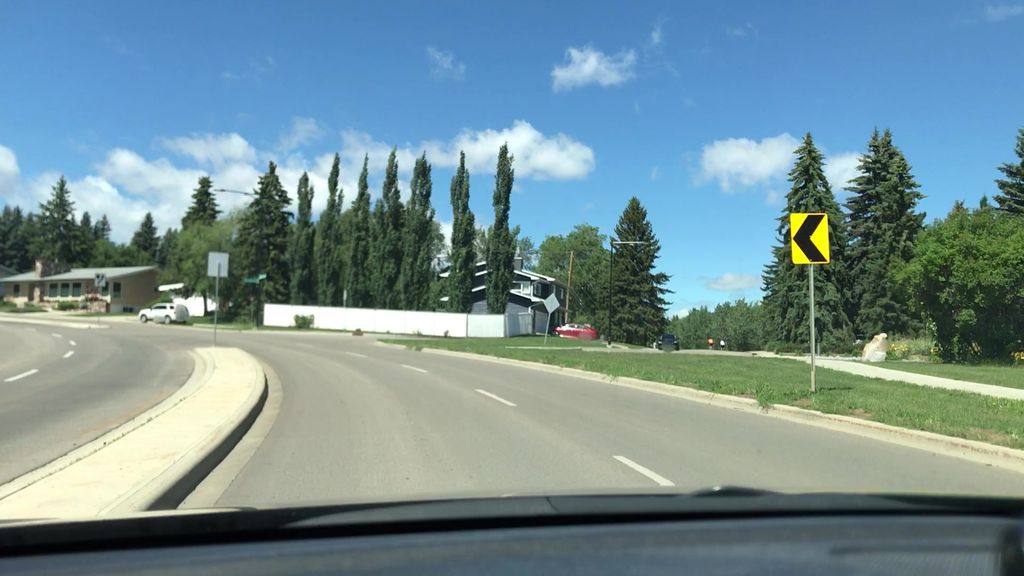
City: edmonton